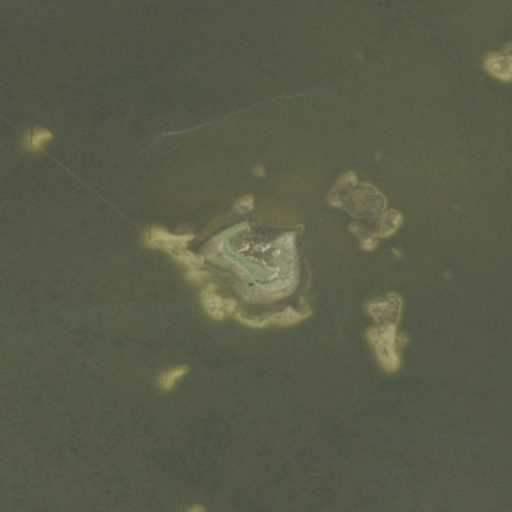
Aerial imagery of island in Florida named Grassy Island containing open water, herbaceous wetlands, and barren land